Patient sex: F
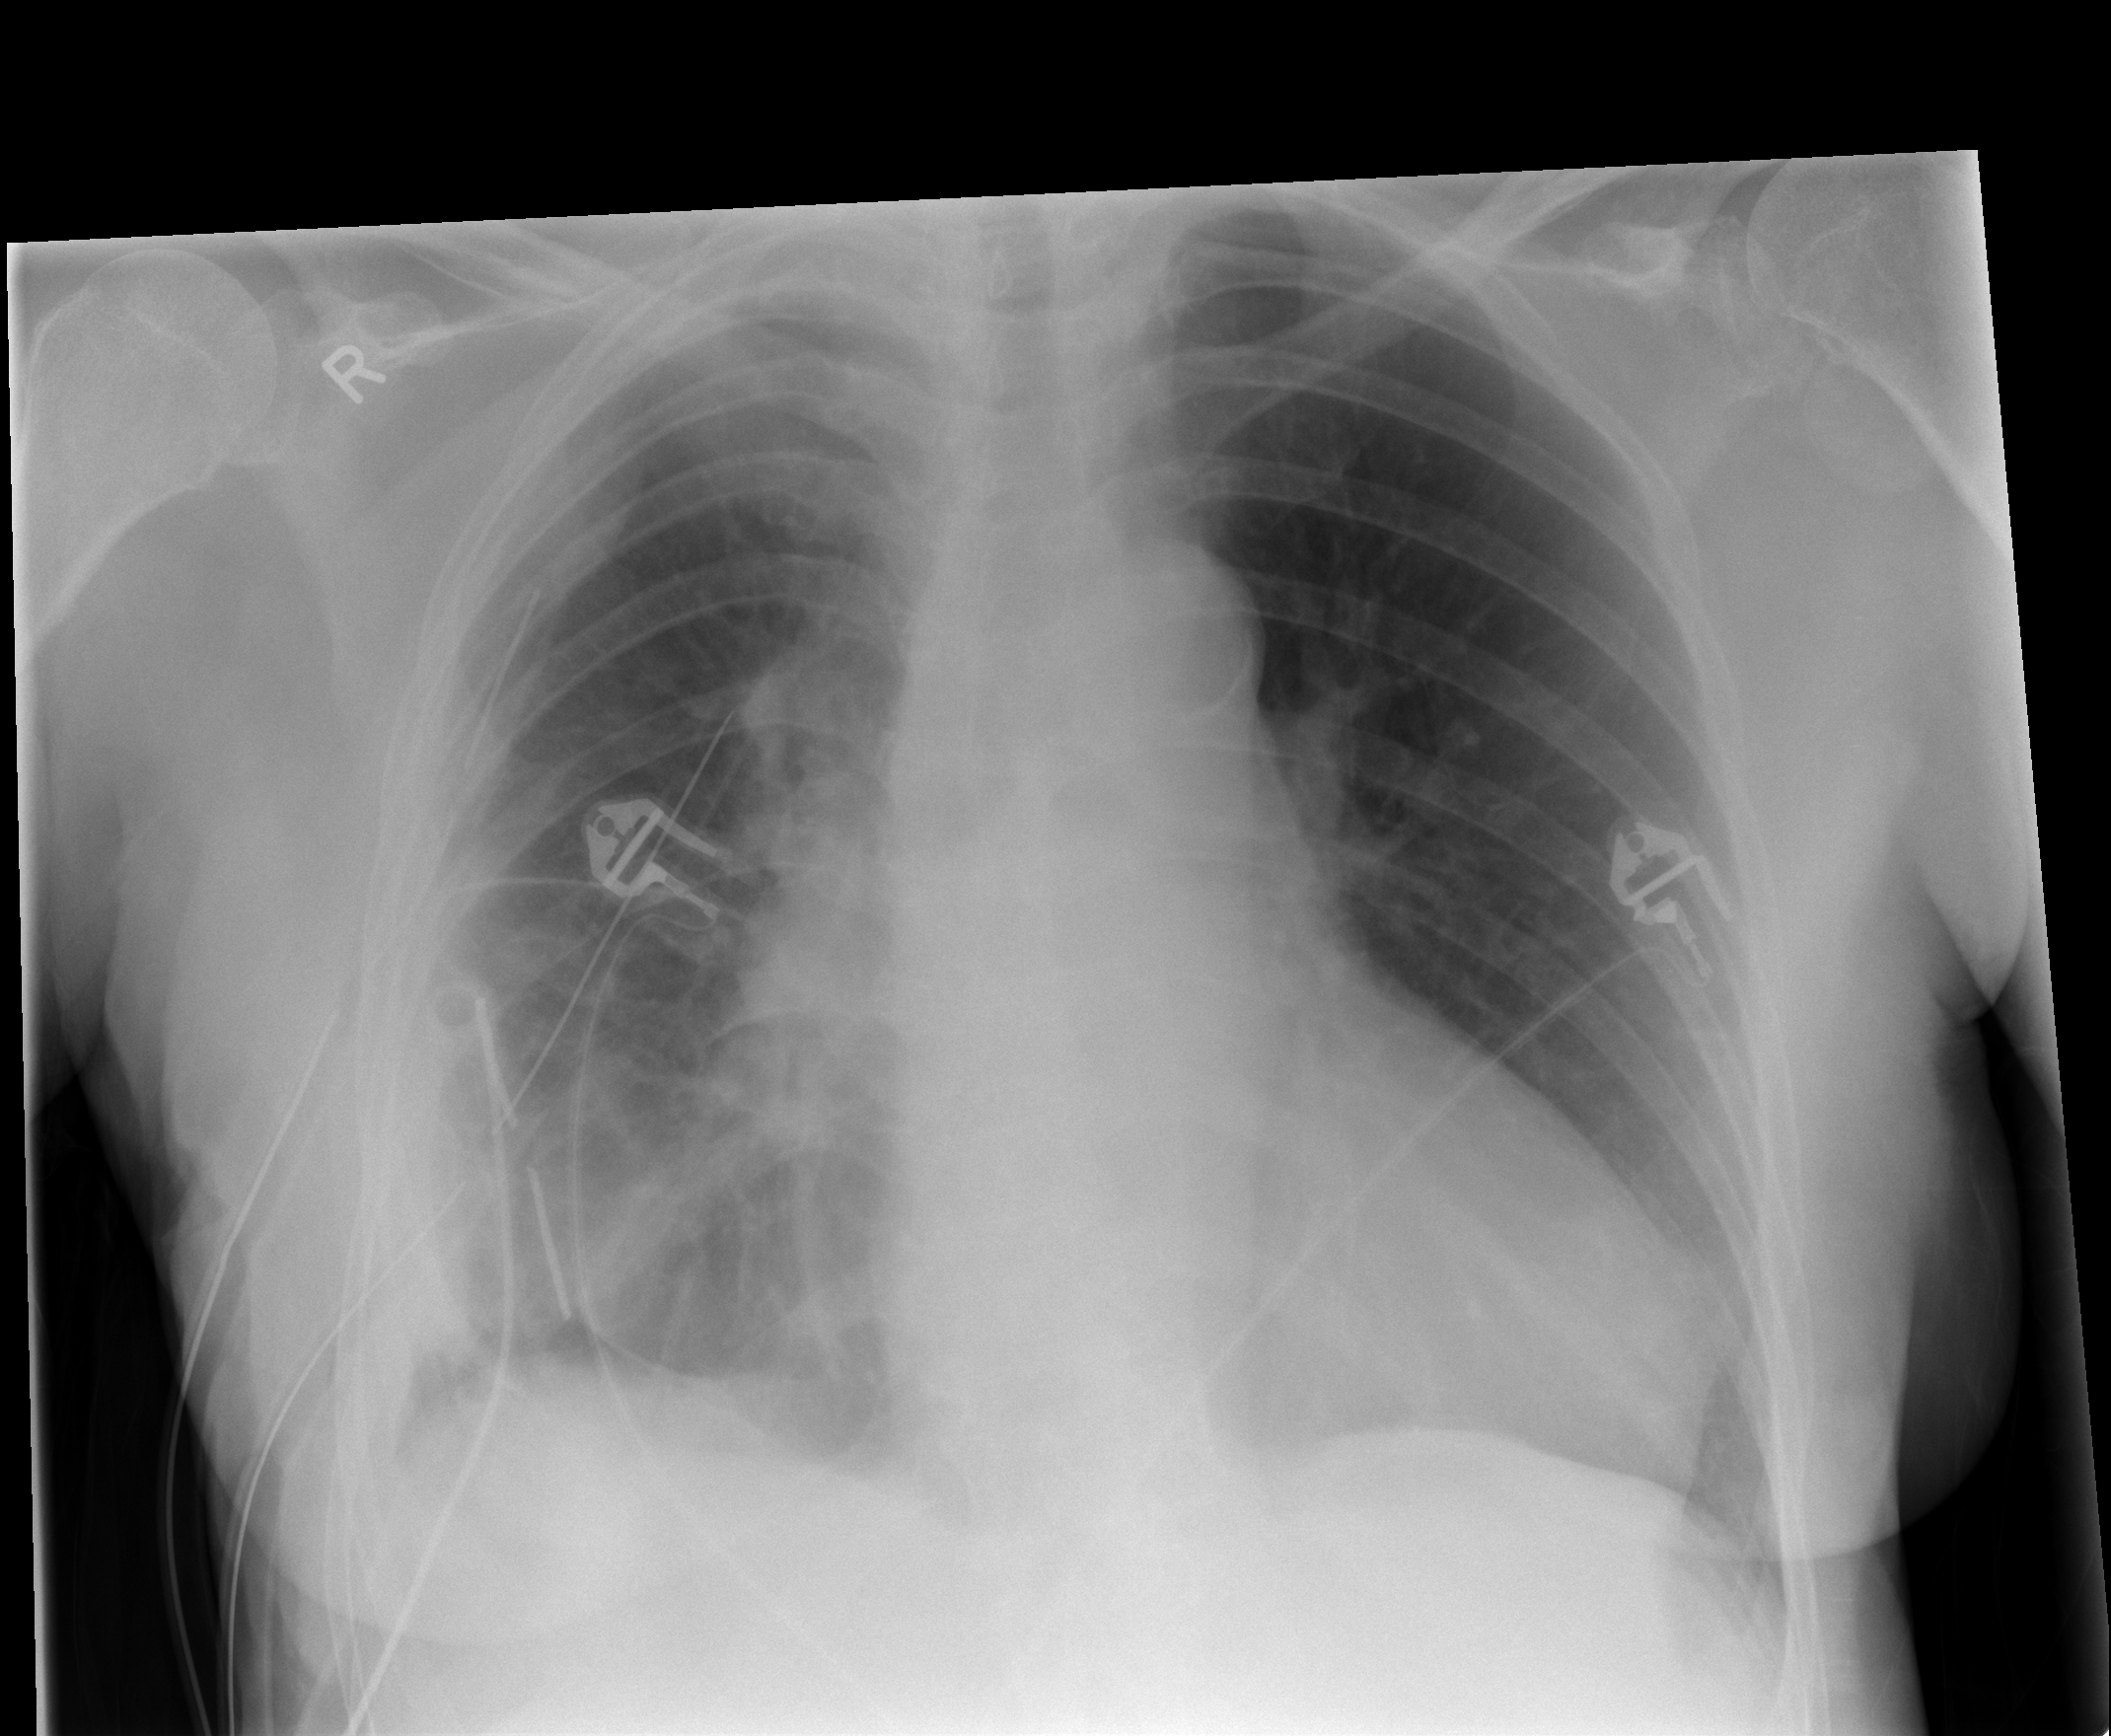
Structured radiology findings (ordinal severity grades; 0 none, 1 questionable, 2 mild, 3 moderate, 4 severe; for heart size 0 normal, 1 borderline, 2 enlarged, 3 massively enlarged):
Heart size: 2
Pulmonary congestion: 2
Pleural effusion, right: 1
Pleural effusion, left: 0
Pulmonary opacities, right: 0
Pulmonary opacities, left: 0
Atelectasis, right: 2
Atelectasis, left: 0